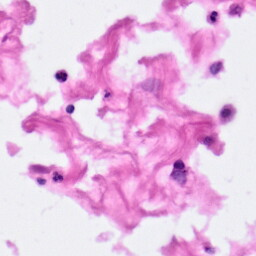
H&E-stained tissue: Pancreatic